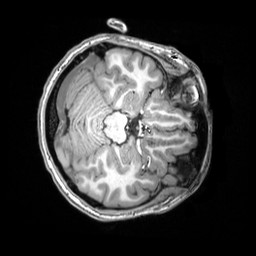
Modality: T1w
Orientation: axial
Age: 22
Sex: female